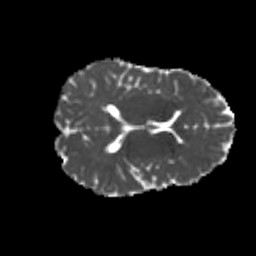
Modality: MD
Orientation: axial
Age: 24
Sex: female
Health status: healthy
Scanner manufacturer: philips
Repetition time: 7.391 s
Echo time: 0.08599 s